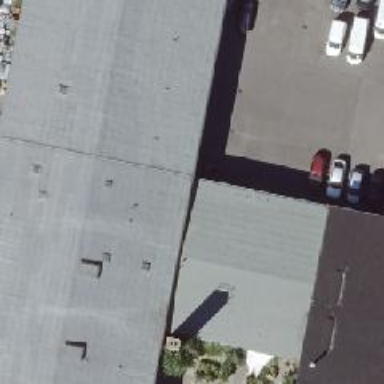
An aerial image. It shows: Commercial building with gabled roof.